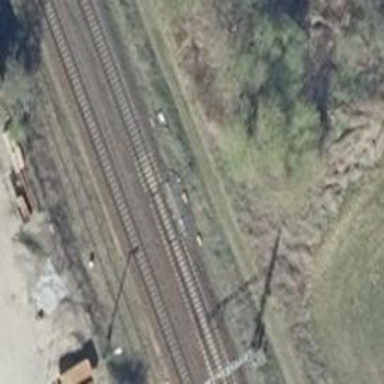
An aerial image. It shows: Railway switch with turnout to the right.